Field crop: maize
Growth stage: 1
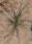
Species: salsola